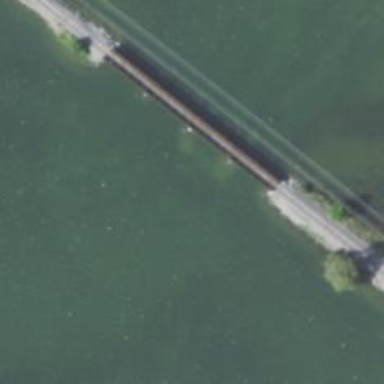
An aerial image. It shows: Pier supporting bridge.